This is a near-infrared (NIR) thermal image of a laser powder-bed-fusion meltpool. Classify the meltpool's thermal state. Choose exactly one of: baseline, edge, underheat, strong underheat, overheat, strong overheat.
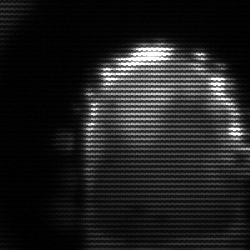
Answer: baseline